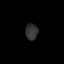
Tissue: lung
Cell type: Endothelial cells
Senescence score: 0.5967
Nuclear area (px): 198
Mean DAPI intensity: 51.04